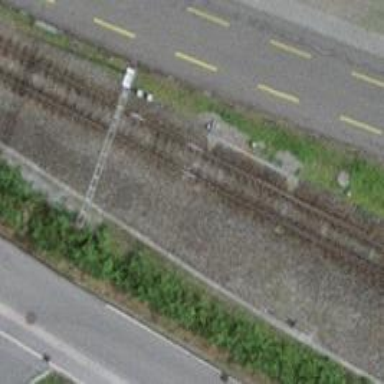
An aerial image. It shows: Railway switch.